Question: the situation is following, I'm using Firebase DB for a small application, the structure of DB is the following.

I'm aware this kind of structuring is not the best for Firebase, probably the problem is here.
My question is, when I'm trying to get childrens list from a parent, Firebase provides me with childrens list from one level deeper entity. For ex. related to this DB sample - if I try to get childrens list from the "University" entity, I get the output "Faculty", but should get the output "UNN". Am I right?
Here is the code sample I'm using for retreiving data:
'''
mDBRef = FirebaseDatabase.getInstance().getReference().child("University");
final ListView listView = (ListView) findViewById(R.id.lv_main);
mGruppeChildEventListener = new ChildEventListener() {
@Override
public void onChildAdded(DataSnapshot dataSnapshot, String s) {
List<String> lst = new ArrayList<String>(); // Result will be holded Here
for (DataSnapshot dsp : dataSnapshot.getChildren()) {
lst.add(String.valueOf(dsp.getKey())); //add result into array list
}
ArrayAdapter<String> adapter = new ArrayAdapter<String>(MainActivity.this, android.R.layout.simple_list_item_1, lst);
listView.setAdapter(adapter);
}
'''
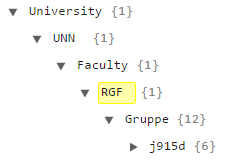
Answer: Well it is because of firebase's onChildAdded method come with parameter of children of the parent you are reading from. If you added child event listener on 'University', you will get value like 'UNN'-->Faculty. Again if you perform getChildren method on this, you will get 'Faculty'-->RGF. So here if you apply getKey, off course it will return Faculty.